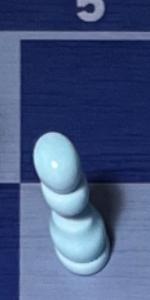
Label: Pawn_White